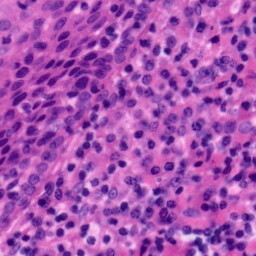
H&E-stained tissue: Tonsil